Question: I am using JQuery plugin qtip for displaying tooltip in asp.net application.
Here is my code:
'''
$("ul li").css("width","90px");
$('ul li').each(function(){
$(this).qtip({
content: $(this).attr("title"),
show: 'mouseover',
hide: 'mouseout',
position:{
corner:{
target:'topRight',
tooltip: 'bottomLeft'
}
},
style:{
width:150,
padding:5,
background: '#A2D959',
color: 'black',
textAlign: 'left',
border: {
width: 0,
radius: 7,
color: '#A2D959'
},
tip: 'bottomLeft',
name: 'dark'
}
})
});
<ul>
<br />
<li title="This is Item no. 1"><a>menu item111</a><br />
<li title="This is Item no. 2"><a>menu item2222</a><br />
<li title="This is Item no. 3"><a>menu item3333</a><br />
</ul>
<ul>
<br />
<li title="This is Item no. 4"><a>menu item4444</a><br />
<li title="This is Item no. 5"><a>menu item5555</a><br />
<li title="This is Item no. 6"><a>menu item6666</a><br />
</ul>
'''
If i move cursor over any li then both qtip tooltip and inbuilt html tooltip are displaying but i only want to display qtip tooltip.How can i do that.
You can also get help from given image.

Thanks
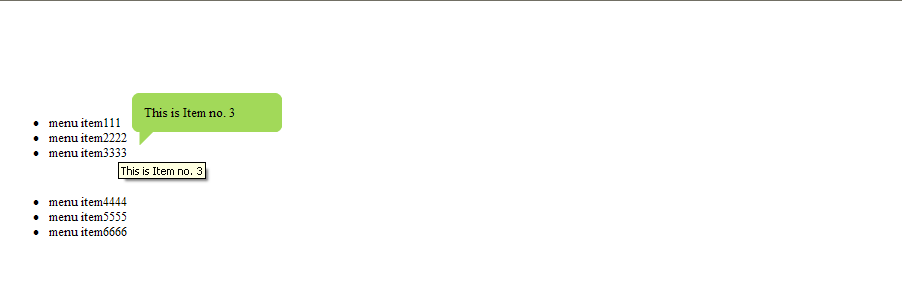
Answer: You can remove that 'title' attribute after creating the qtip via <URL>, like this:
'''
$("ul li").css("width","90px")
.each(function(){
$(this).qtip({
content: $(this).attr("title"),
show: 'mouseover',
hide: 'mouseout',
position:{
corner:{
target:'topRight',
tooltip: 'bottomLeft'
}
},
style:{
width:150,
padding:5,
background: '#A2D959',
color: 'black',
textAlign: 'left',
border: {
width: 0,
radius: 7,
color: '#A2D959'
},
tip: 'bottomLeft',
name: 'dark'
}
}).removeAttr("title");
});
'''